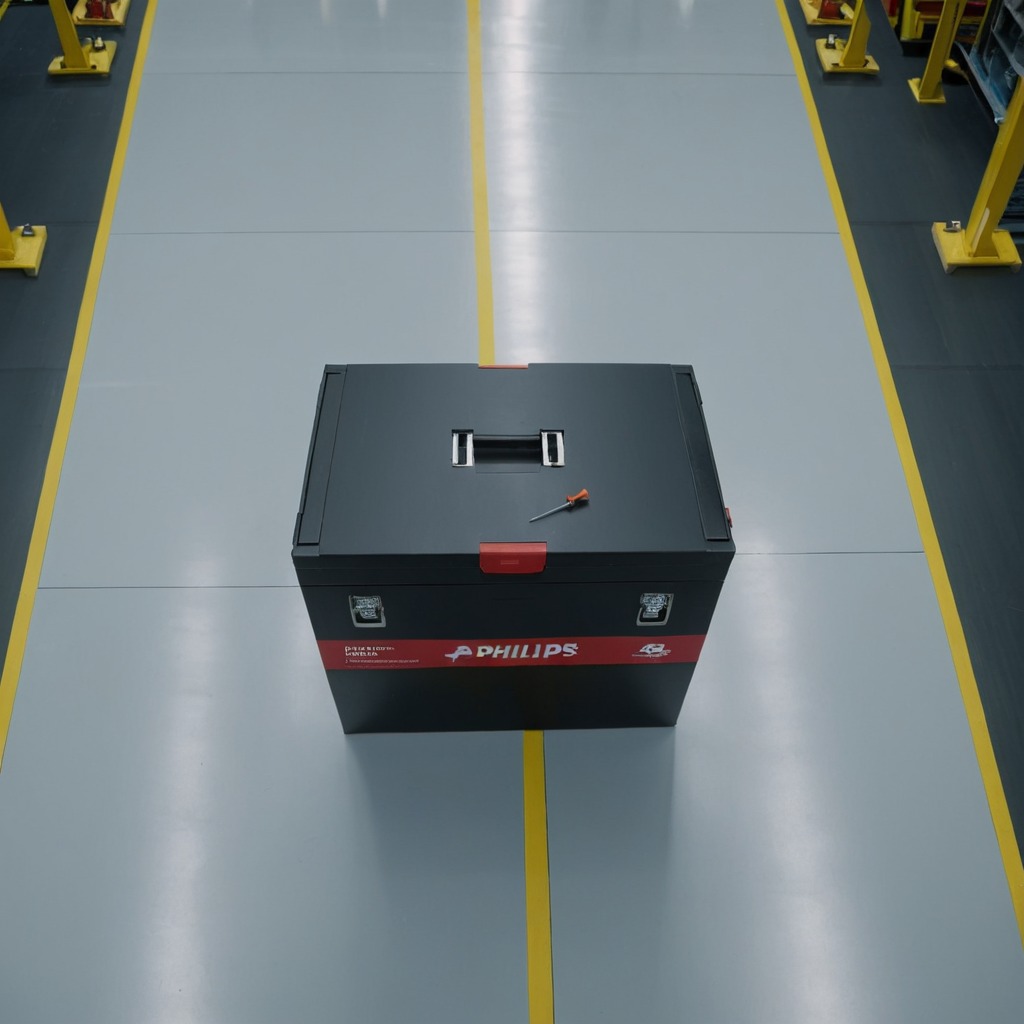
A screwdriver is lying on a toolbox surface in an airplane hangar workshop.